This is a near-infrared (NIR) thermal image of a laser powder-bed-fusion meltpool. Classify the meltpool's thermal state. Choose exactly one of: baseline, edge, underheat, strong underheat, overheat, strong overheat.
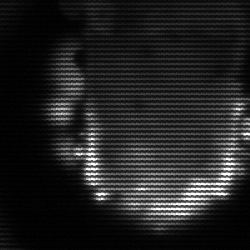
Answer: baseline